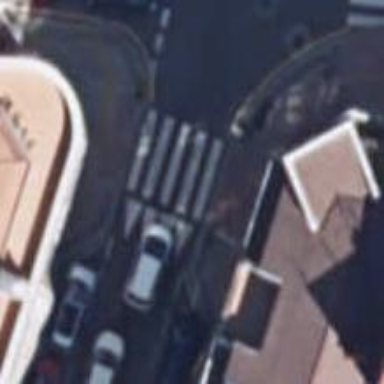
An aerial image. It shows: Marked road crossing.